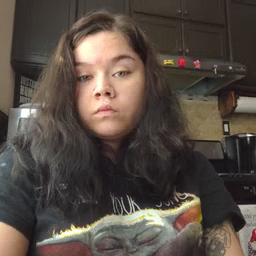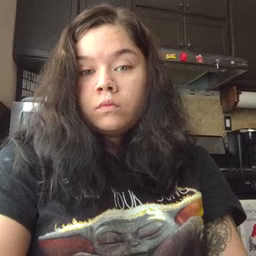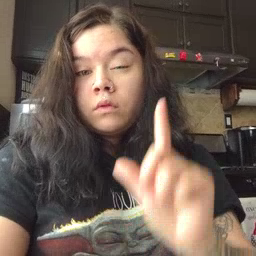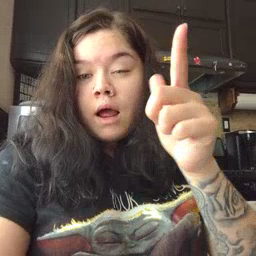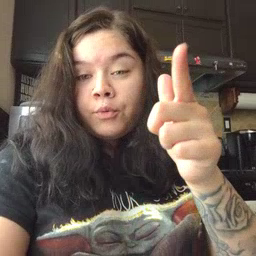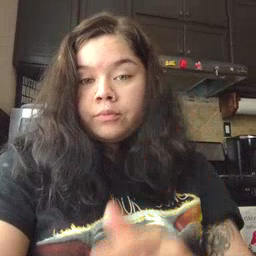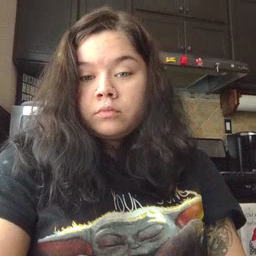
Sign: later